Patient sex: M
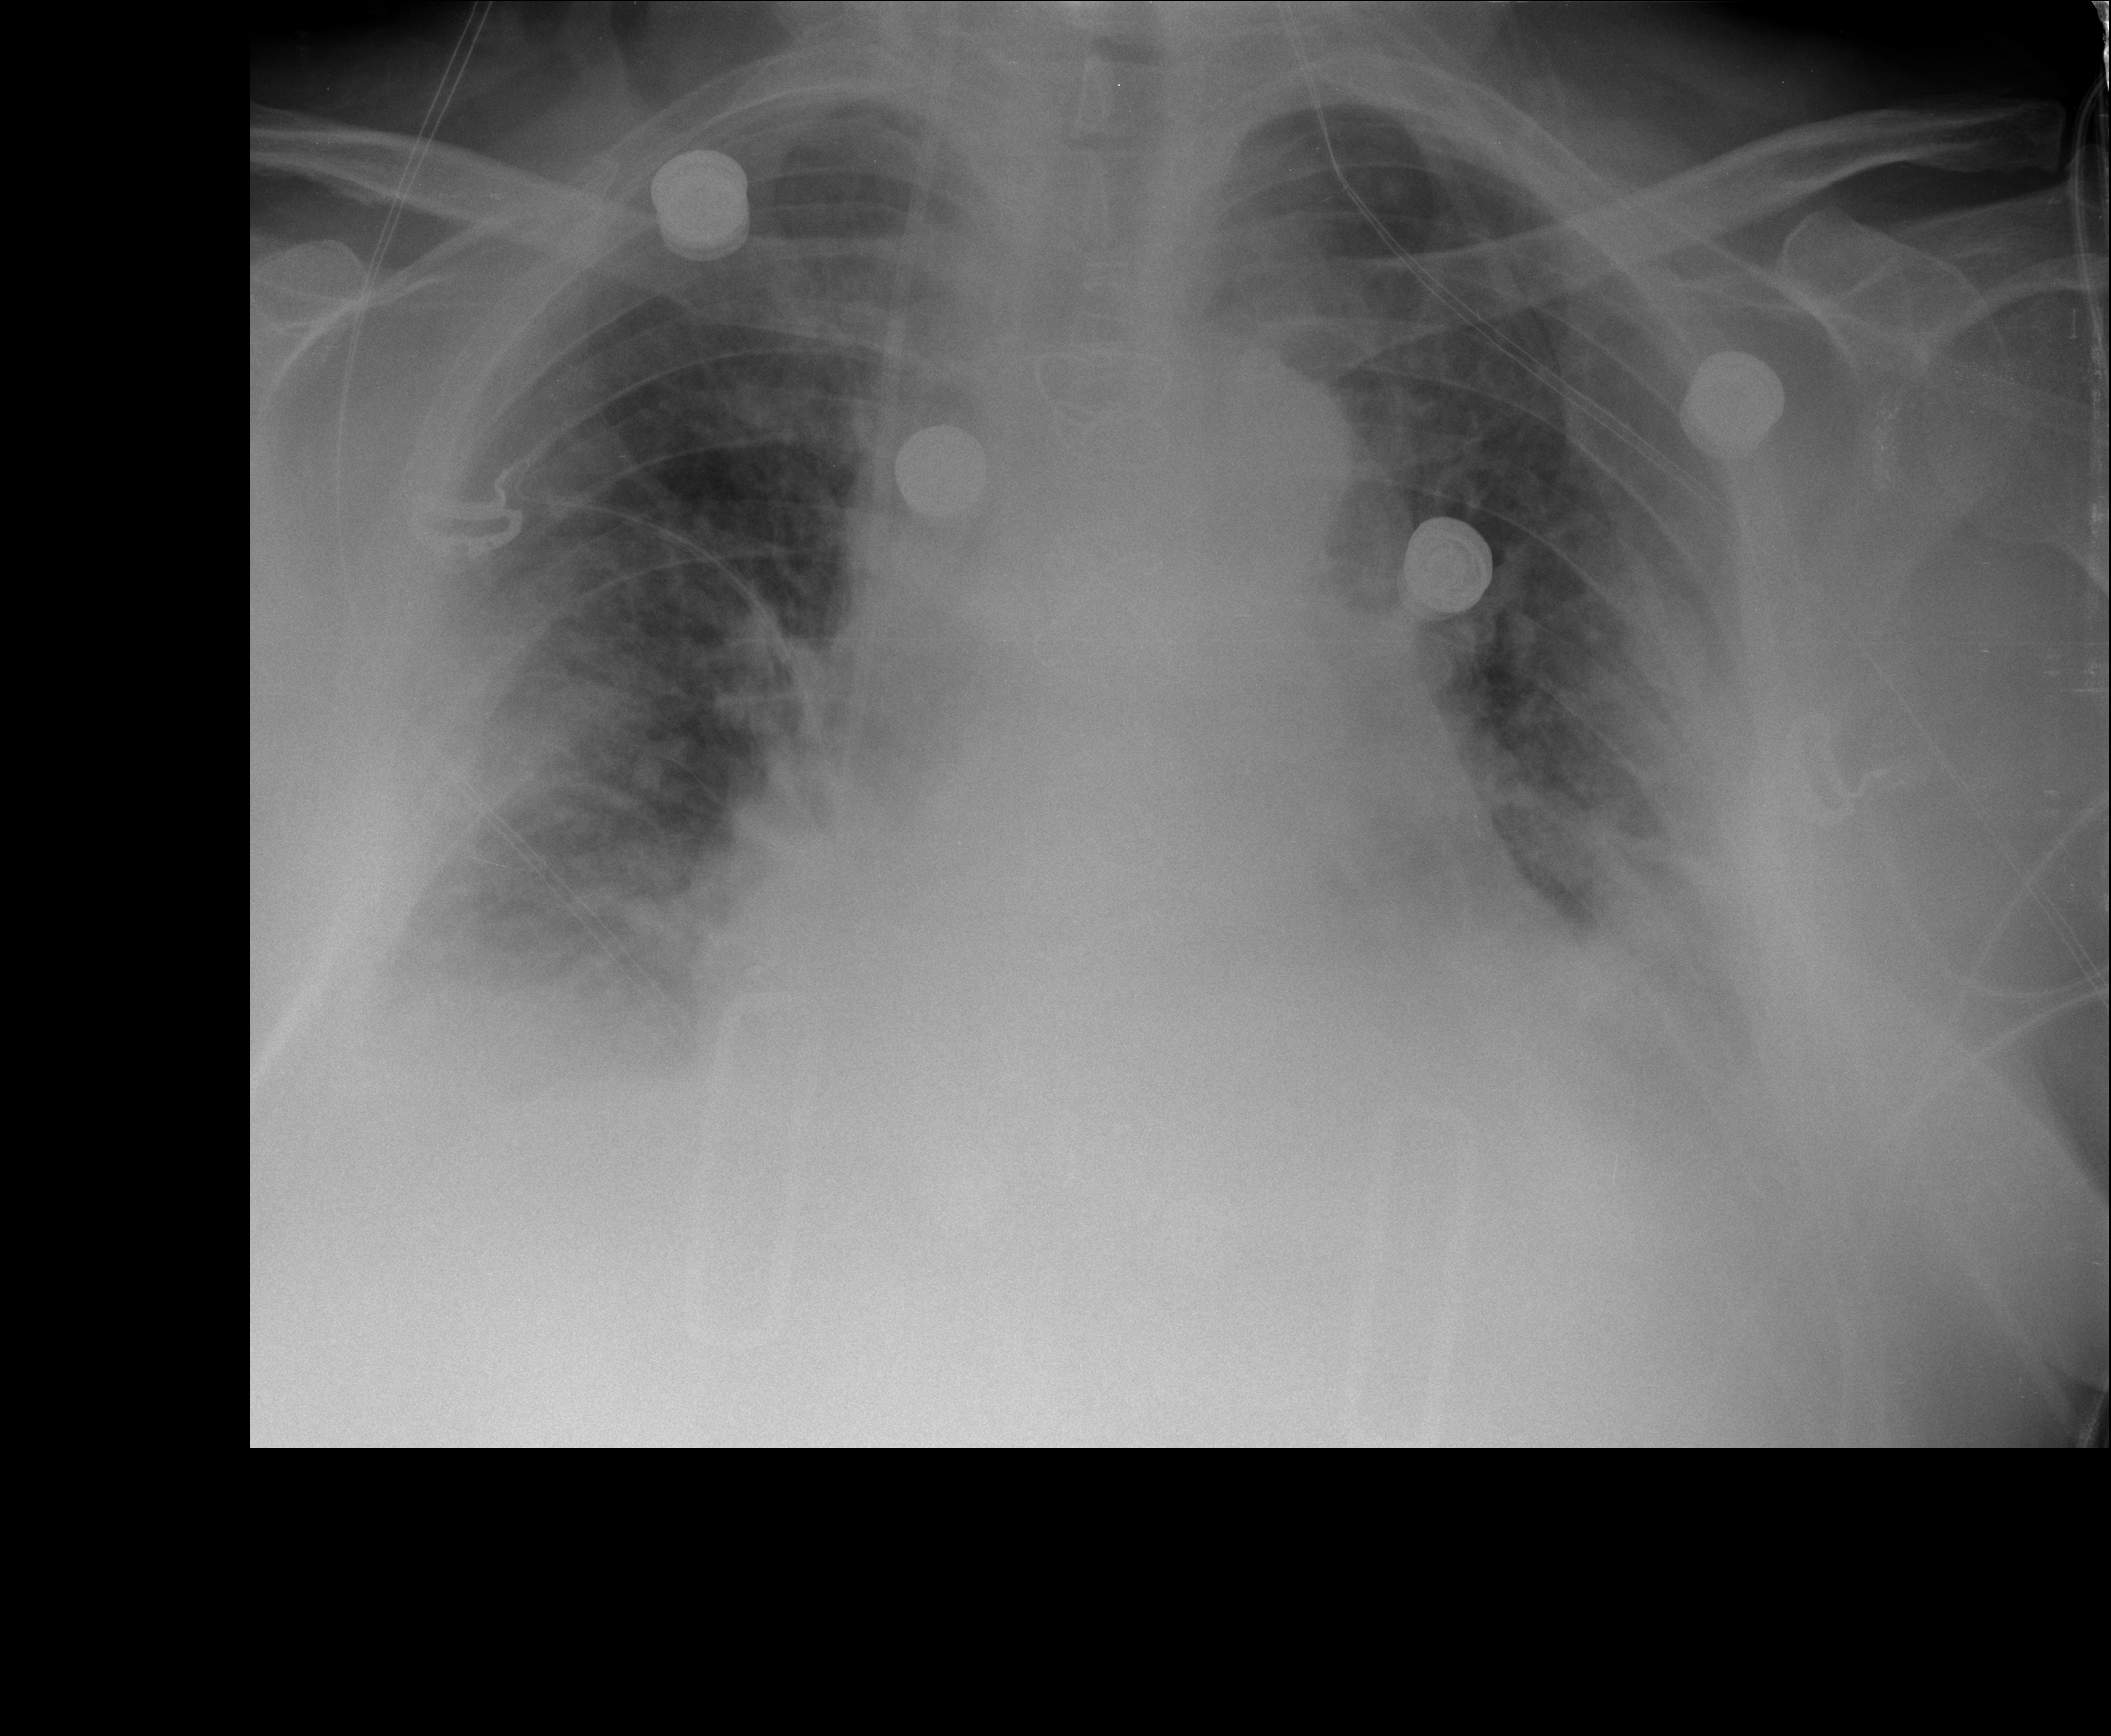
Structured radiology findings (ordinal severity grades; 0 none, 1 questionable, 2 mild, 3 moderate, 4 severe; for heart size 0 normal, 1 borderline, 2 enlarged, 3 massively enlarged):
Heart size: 2
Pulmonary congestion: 2
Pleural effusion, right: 2
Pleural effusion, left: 2
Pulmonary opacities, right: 0
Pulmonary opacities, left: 0
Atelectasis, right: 2
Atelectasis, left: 2